Brain MRI, t2w sequence, axial 2D slice.
Patient: age 34, sex M, weight 95 kg, height 1.95 m
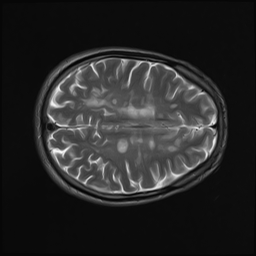